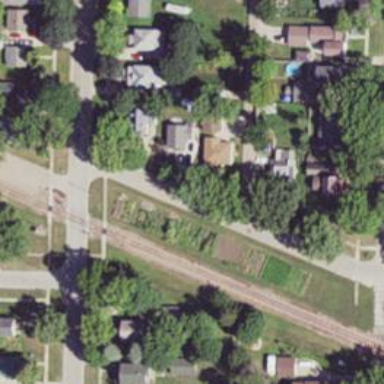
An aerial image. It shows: Alleyway designated as service road.